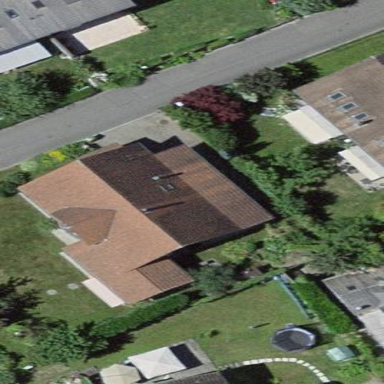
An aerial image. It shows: Building with tile roof.